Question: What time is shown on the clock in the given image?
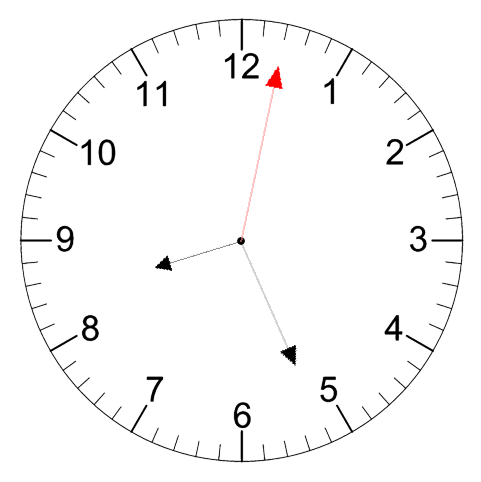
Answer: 08:26:02